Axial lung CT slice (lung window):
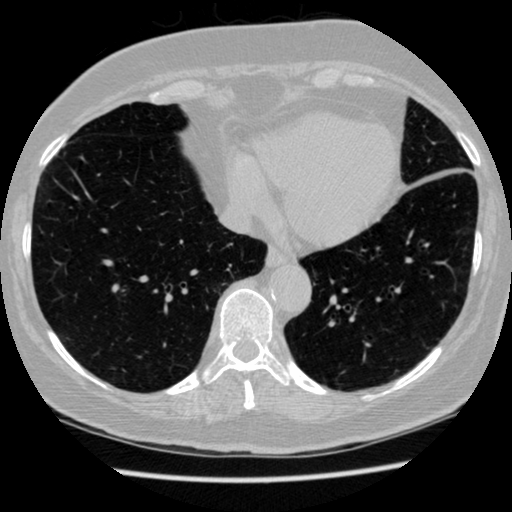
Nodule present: no